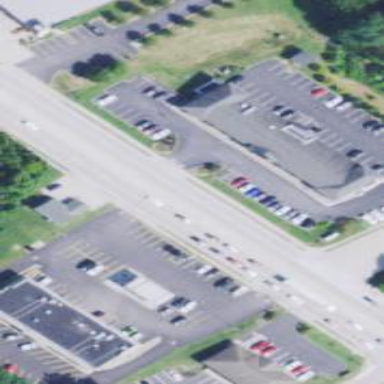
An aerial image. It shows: Parking area.